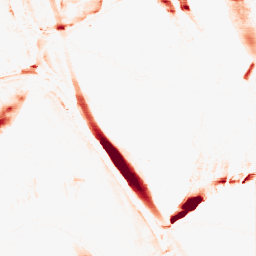
Category: morphological
Decomposition family: morphological_ellipse
Decomposition parameters: operation: opening
width: 5
height: 30
Upsampling method: sinc_hamming
Upsampling parameters: scale: 2
kernel_size: 16
Upsampling scale: 2